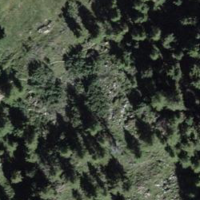
EUNIS habitat code: 43
Species observed at this site:
Rhododendron ferrugineum
Rupicapra rupicapra
Nucifraga caryocatactes